Field crop: maize
Growth stage: 1
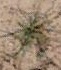
Species: salsola